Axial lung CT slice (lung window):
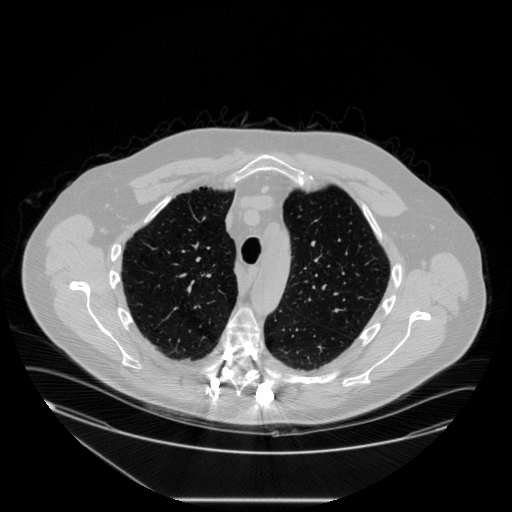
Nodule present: no